Question: Edit: I need help to rewrite these linq querys to SQL querys for highest possible performance.
I have a table with about 10 million rows. It consists of 7 columns including Id. First is Id, then three keys to "TradeObjectModel", finally three integers keeping the different TradeObjectModels rating values. Like this:

When a user, eg To1Id (TradeObjectModel1 owner) with key 71 handles her ratings of other Trade objects only one row is sufficent for the current view.
My attempt to solve this looks like this(explanation below code sample):
'''
IEnumerable<RatingListTriangleModel> allTriangleModels1 =
this._ratingListTriangleRepository.All.Where(
ratingListRow =>
ratingListRow.To1Id == myTradeObject.TradeObjectId);
var filteredallTriangleModels1 = from row in allTriangleModels1
group row by row.To2Id into g
select g.First();
IEnumerable<RatingListTriangleModel> allTriangleModels2 =
this._ratingListTriangleRepository.All.Where(
ratingListRow =>
ratingListRow.To2Id == myTradeObject.TradeObjectId);
var filteredallTriangleModels2 = from row in allTriangleModels2
group row by row.To3Id into g
select g.First().
IEnumerable<RatingListTriangleModel> allTriangleModels3 =
this._ratingListTriangleRepository.All.Where(
ratingListRow =>
ratingListRow.To3Id == myTradeObject.TradeObjectId);
var filteredallTriangleModels3 = from row in allTriangleModels3
group row by row.To1Id into g
select g.First();
var fileredallTriangleModels =
filteredallTriangleModels1.Union(filteredallTriangleModels2).Union(filteredallTriangleModels3).ToList();
ViewBag.TriangleCount = fileredallTriangleModels.Count();
foreach (var ratingListRow in fileredallTriangleModels)
{
//Find which one is my ad and set me as setter and their object as receiver
if (ratingListRow.To1Id == customer.TradeObjectId)
{
var ri = new TriangleViewModel(
customer.TradeObjectId,
this._customerRepository.FindTradeObjectId(ratingListRow.To2Id),
ratingListRow,
this._tradeobjectRepository.Find(ratingListRow.To2Id));
model.Models3.Add(ri);
continue;
}
if (ratingListRow.To2Id == customer.TradeObjectId)
{
var ri = new TriangleViewModel(
customer.TradeObjectId,
this._customerRepository.FindTradeObjectId(ratingListRow.To3Id),
ratingListRow,
this._tradeobjectRepository.Find(ratingListRow.To3Id));
model.Models3.Add(ri);
continue;
}
if (ratingListRow.To3Id == customer.TradeObjectId)
{
var ri = new TriangleViewModel(
customer.TradeObjectId,
this._customerRepository.FindTradeObjectId(ratingListRow.To1Id),
ratingListRow,
this._tradeobjectRepository.Find(ratingListRow.To1Id));
model.Models3.Add(ri);
}
}
'''
First I get all rows where my object is on the first column, groups them to select only one and then continues to do the same with me on the second and third column. The ToList() here is just temporary for med to be able to run stopwatch on them, each of these takes 0-12 seconds. Then I join them and run through them all to create the model used by the webgrid in front-end code.
This causes two problems: 1. It takes much to long. and 2. If my tradeobject id is on more than one column I will get more than one row presenting more than one o the Tradeobject I'm interested in.
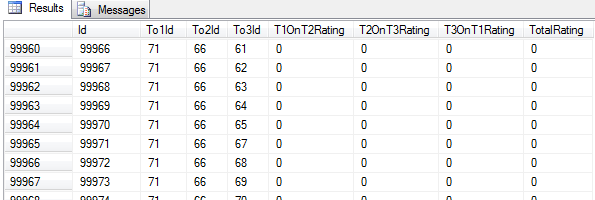
Answer: Try using <URL> to see if adding/removing/changing the indices on your tables significantly improves the performance of the workload presented by your LINQ query.